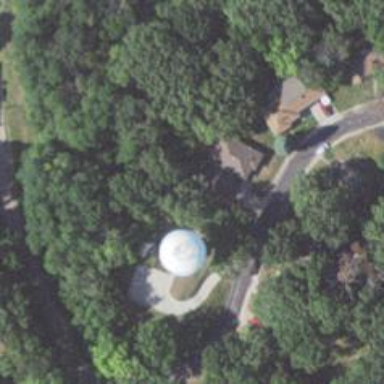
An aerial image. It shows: Water tower that is man-made.